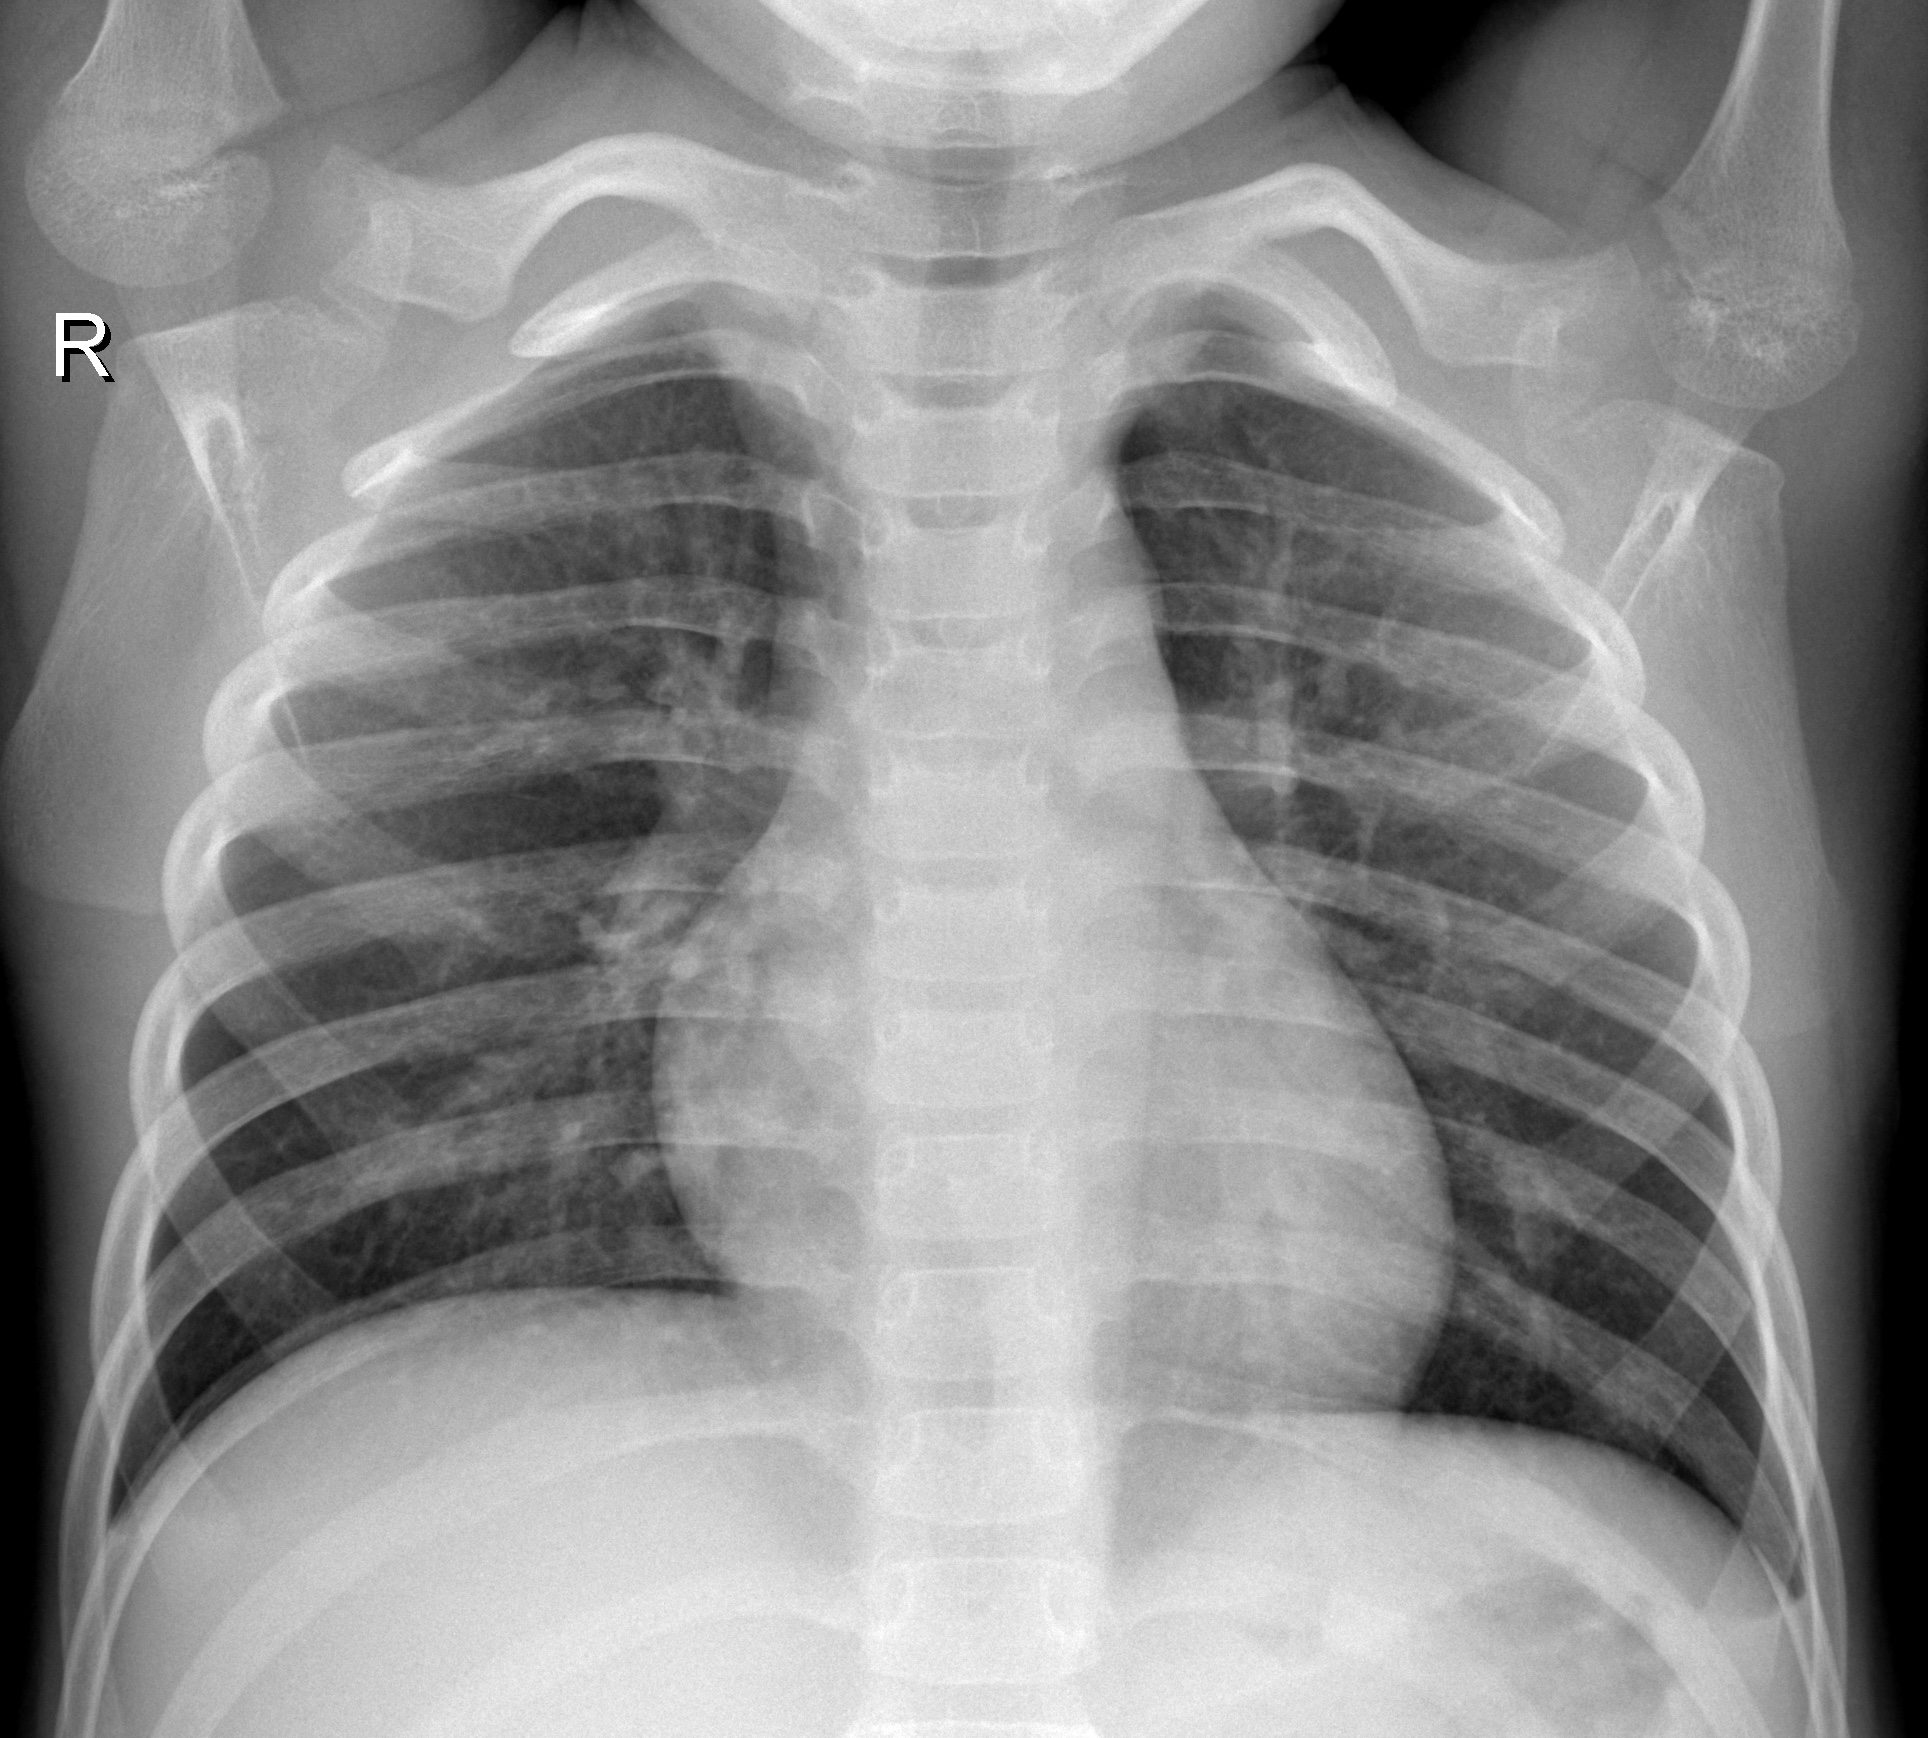
Diagnosis: NORMAL